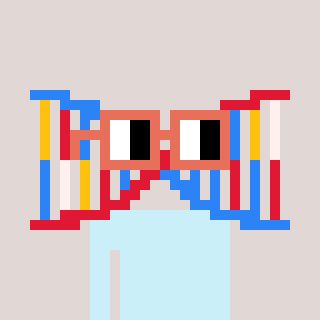
a pixel art character with square orange glasses, a dna-shaped head and a cold-colored body on a warm background